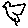
Label: bird